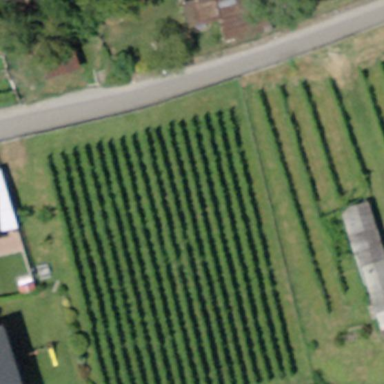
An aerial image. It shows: Beautiful vineyard in the countryside.